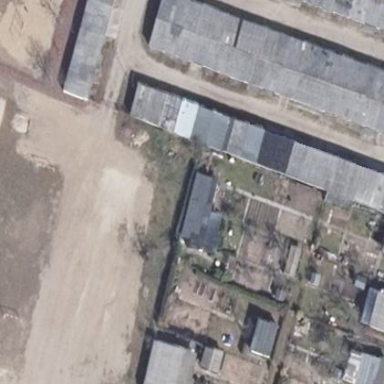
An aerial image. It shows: Group of garages.